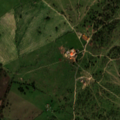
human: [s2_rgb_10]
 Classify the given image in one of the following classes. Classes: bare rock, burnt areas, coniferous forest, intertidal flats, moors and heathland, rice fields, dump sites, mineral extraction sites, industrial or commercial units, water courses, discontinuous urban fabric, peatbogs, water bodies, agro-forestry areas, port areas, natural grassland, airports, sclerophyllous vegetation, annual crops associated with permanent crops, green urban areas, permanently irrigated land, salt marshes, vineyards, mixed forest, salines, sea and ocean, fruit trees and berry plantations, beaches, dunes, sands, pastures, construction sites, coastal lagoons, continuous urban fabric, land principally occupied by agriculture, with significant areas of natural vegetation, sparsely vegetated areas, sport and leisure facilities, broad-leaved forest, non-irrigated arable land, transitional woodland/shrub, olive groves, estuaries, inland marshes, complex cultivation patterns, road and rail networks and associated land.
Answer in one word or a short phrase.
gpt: non-irrigated arable land, agro-forestry areas